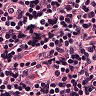
Metastatic tissue present: no